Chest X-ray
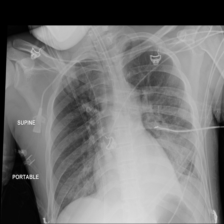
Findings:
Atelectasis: negative
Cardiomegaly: negative
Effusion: negative
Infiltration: positive
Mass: negative
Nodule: negative
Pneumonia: negative
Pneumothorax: negative
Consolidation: negative
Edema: negative
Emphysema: negative
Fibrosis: negative
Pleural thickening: negative
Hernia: negative